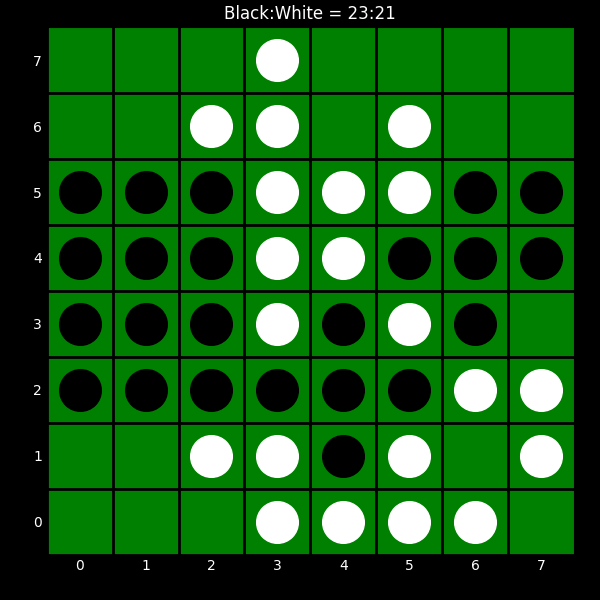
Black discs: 23
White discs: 21